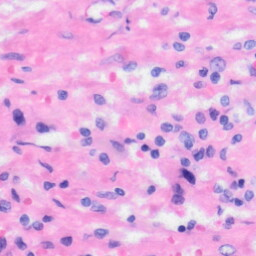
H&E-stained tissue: Liver